Question: I've got here a table with all the data from my database. On the end on every row, I have put a checkbox with the value 1, to update the 'accept' status in my database, which is default by 0.
So basically I need to check if the checkbox is ticked, and if its ticked, the 'accept' status in the row of the checkbox gets the value of 1. For that, I think I need to get the 'match_id' of the row.
This is how it looks on the website:

This is the table:
'''
mysql_connect("localhost", "root", "") or die(mysql_error());
mysql_select_db('lr') or die(mysql_error());
$result = mysql_query("SELECT * FROM 'challenge'") or die(mysql_error());
echo "<table class='match-table'>";
echo "<thead><tr> <th><h1>match_id</h1></th> <th><h1>Team</h1></th><th><h1>Accept Status</h1></th><th><h1>Accept</h1></th> </tr></thead><tbody>";
while($row = mysql_fetch_array($result)){
echo "<tr><td>";
echo $row['match_id'];
echo "</td><td>";
echo $row['team'];
echo "</td><td>";
echo $row['accept'];
echo "</td><td>";
?>
<form action="" method="post">
<input type="checkbox" name="challenge_accept" value="1"/>
<?php
echo "</td></tr>";
}
echo "</tbody></table>";
?>
<input type="submit" value="Save"/>
<input type="reset" value="Delete"/>
</form>
'''
Any suggestions how I can do that?
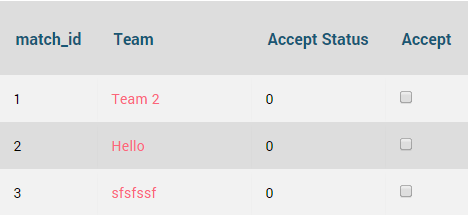
Answer: Your HTML is utterly invalid, with MULTIPLE '<form>' being opened and only one '</form>' at the end of the page. You're also splitting your tags into garbage like
'''
<tr><td><form></td></tr>
[many repeats]
</table>
</form>
'''
Your form fields also don't include ANY method of identifying which row was actually clicked on, e.g. '<input type="submit" name="selected_row" value="<?php echo $row['id'] ?>" />'. As it stands right now, you've hardcoded the value '1', so no matter which of however many buttons you spit out, they'll ALL be sending '1' back to your code.